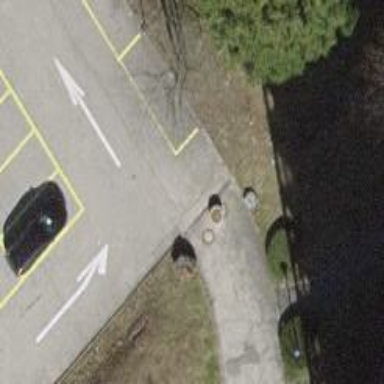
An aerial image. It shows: Bollard.